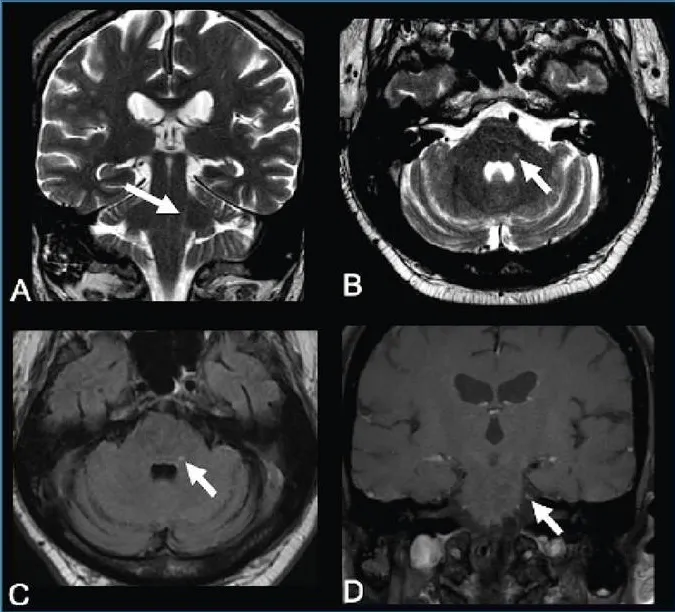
Trigeminal neuralgia due to varicella zoster virus reactivation. Brain MRI demonstrated a longitudinal lesion with hyperintense signal on T2-weighted imaging in the left spinal nucleus of the trigeminal nerve, in the coronal (arrow in A) and axial (arrow in B) planes and on an axial FLAIR (arrow in C), associated with gadolinium enhancement in the cisternal segment of the left trigeminal nerve (arrow in D). PCR of a cerebrospinal fluid sample revealed VZV positivity.
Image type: radiology (mri)